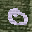
Label: 0